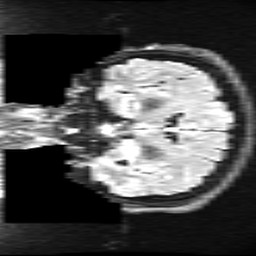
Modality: FLAIR
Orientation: coronal
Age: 54
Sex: female
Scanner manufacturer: ge
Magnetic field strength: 3 T
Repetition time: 11 s
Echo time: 0.1497 s